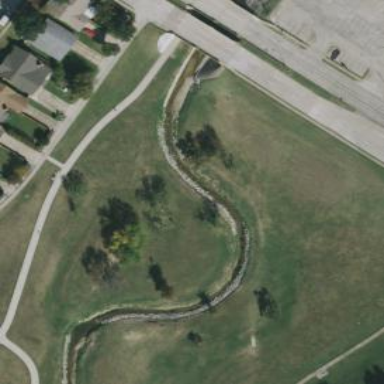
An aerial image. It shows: Disc golf hole.